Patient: sex M, age 57
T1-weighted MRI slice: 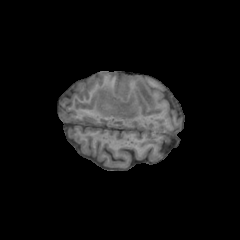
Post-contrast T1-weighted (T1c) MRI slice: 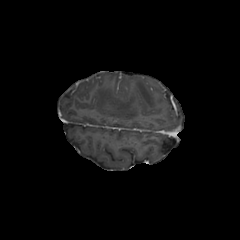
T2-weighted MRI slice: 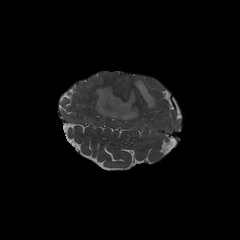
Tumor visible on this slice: yes
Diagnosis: Glioblastoma, IDH-wildtype
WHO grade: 4